Field crop: maize
Growth stage: 2
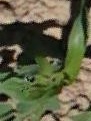
Species: maize